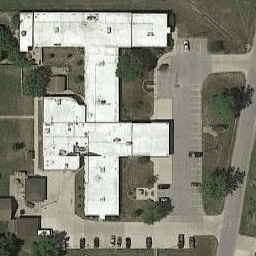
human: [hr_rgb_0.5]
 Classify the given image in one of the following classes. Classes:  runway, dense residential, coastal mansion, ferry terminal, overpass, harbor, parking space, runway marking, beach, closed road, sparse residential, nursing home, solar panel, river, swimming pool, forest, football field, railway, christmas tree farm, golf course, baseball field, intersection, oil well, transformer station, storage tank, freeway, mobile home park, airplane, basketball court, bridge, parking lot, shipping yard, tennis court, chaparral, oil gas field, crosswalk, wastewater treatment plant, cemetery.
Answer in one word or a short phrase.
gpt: nursing home